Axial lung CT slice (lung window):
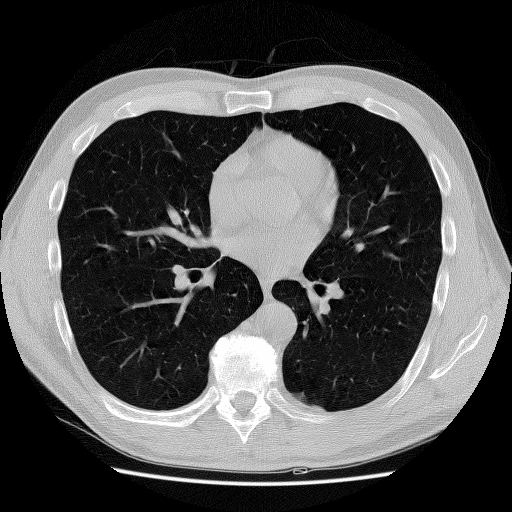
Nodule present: yes
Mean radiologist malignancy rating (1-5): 2